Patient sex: F
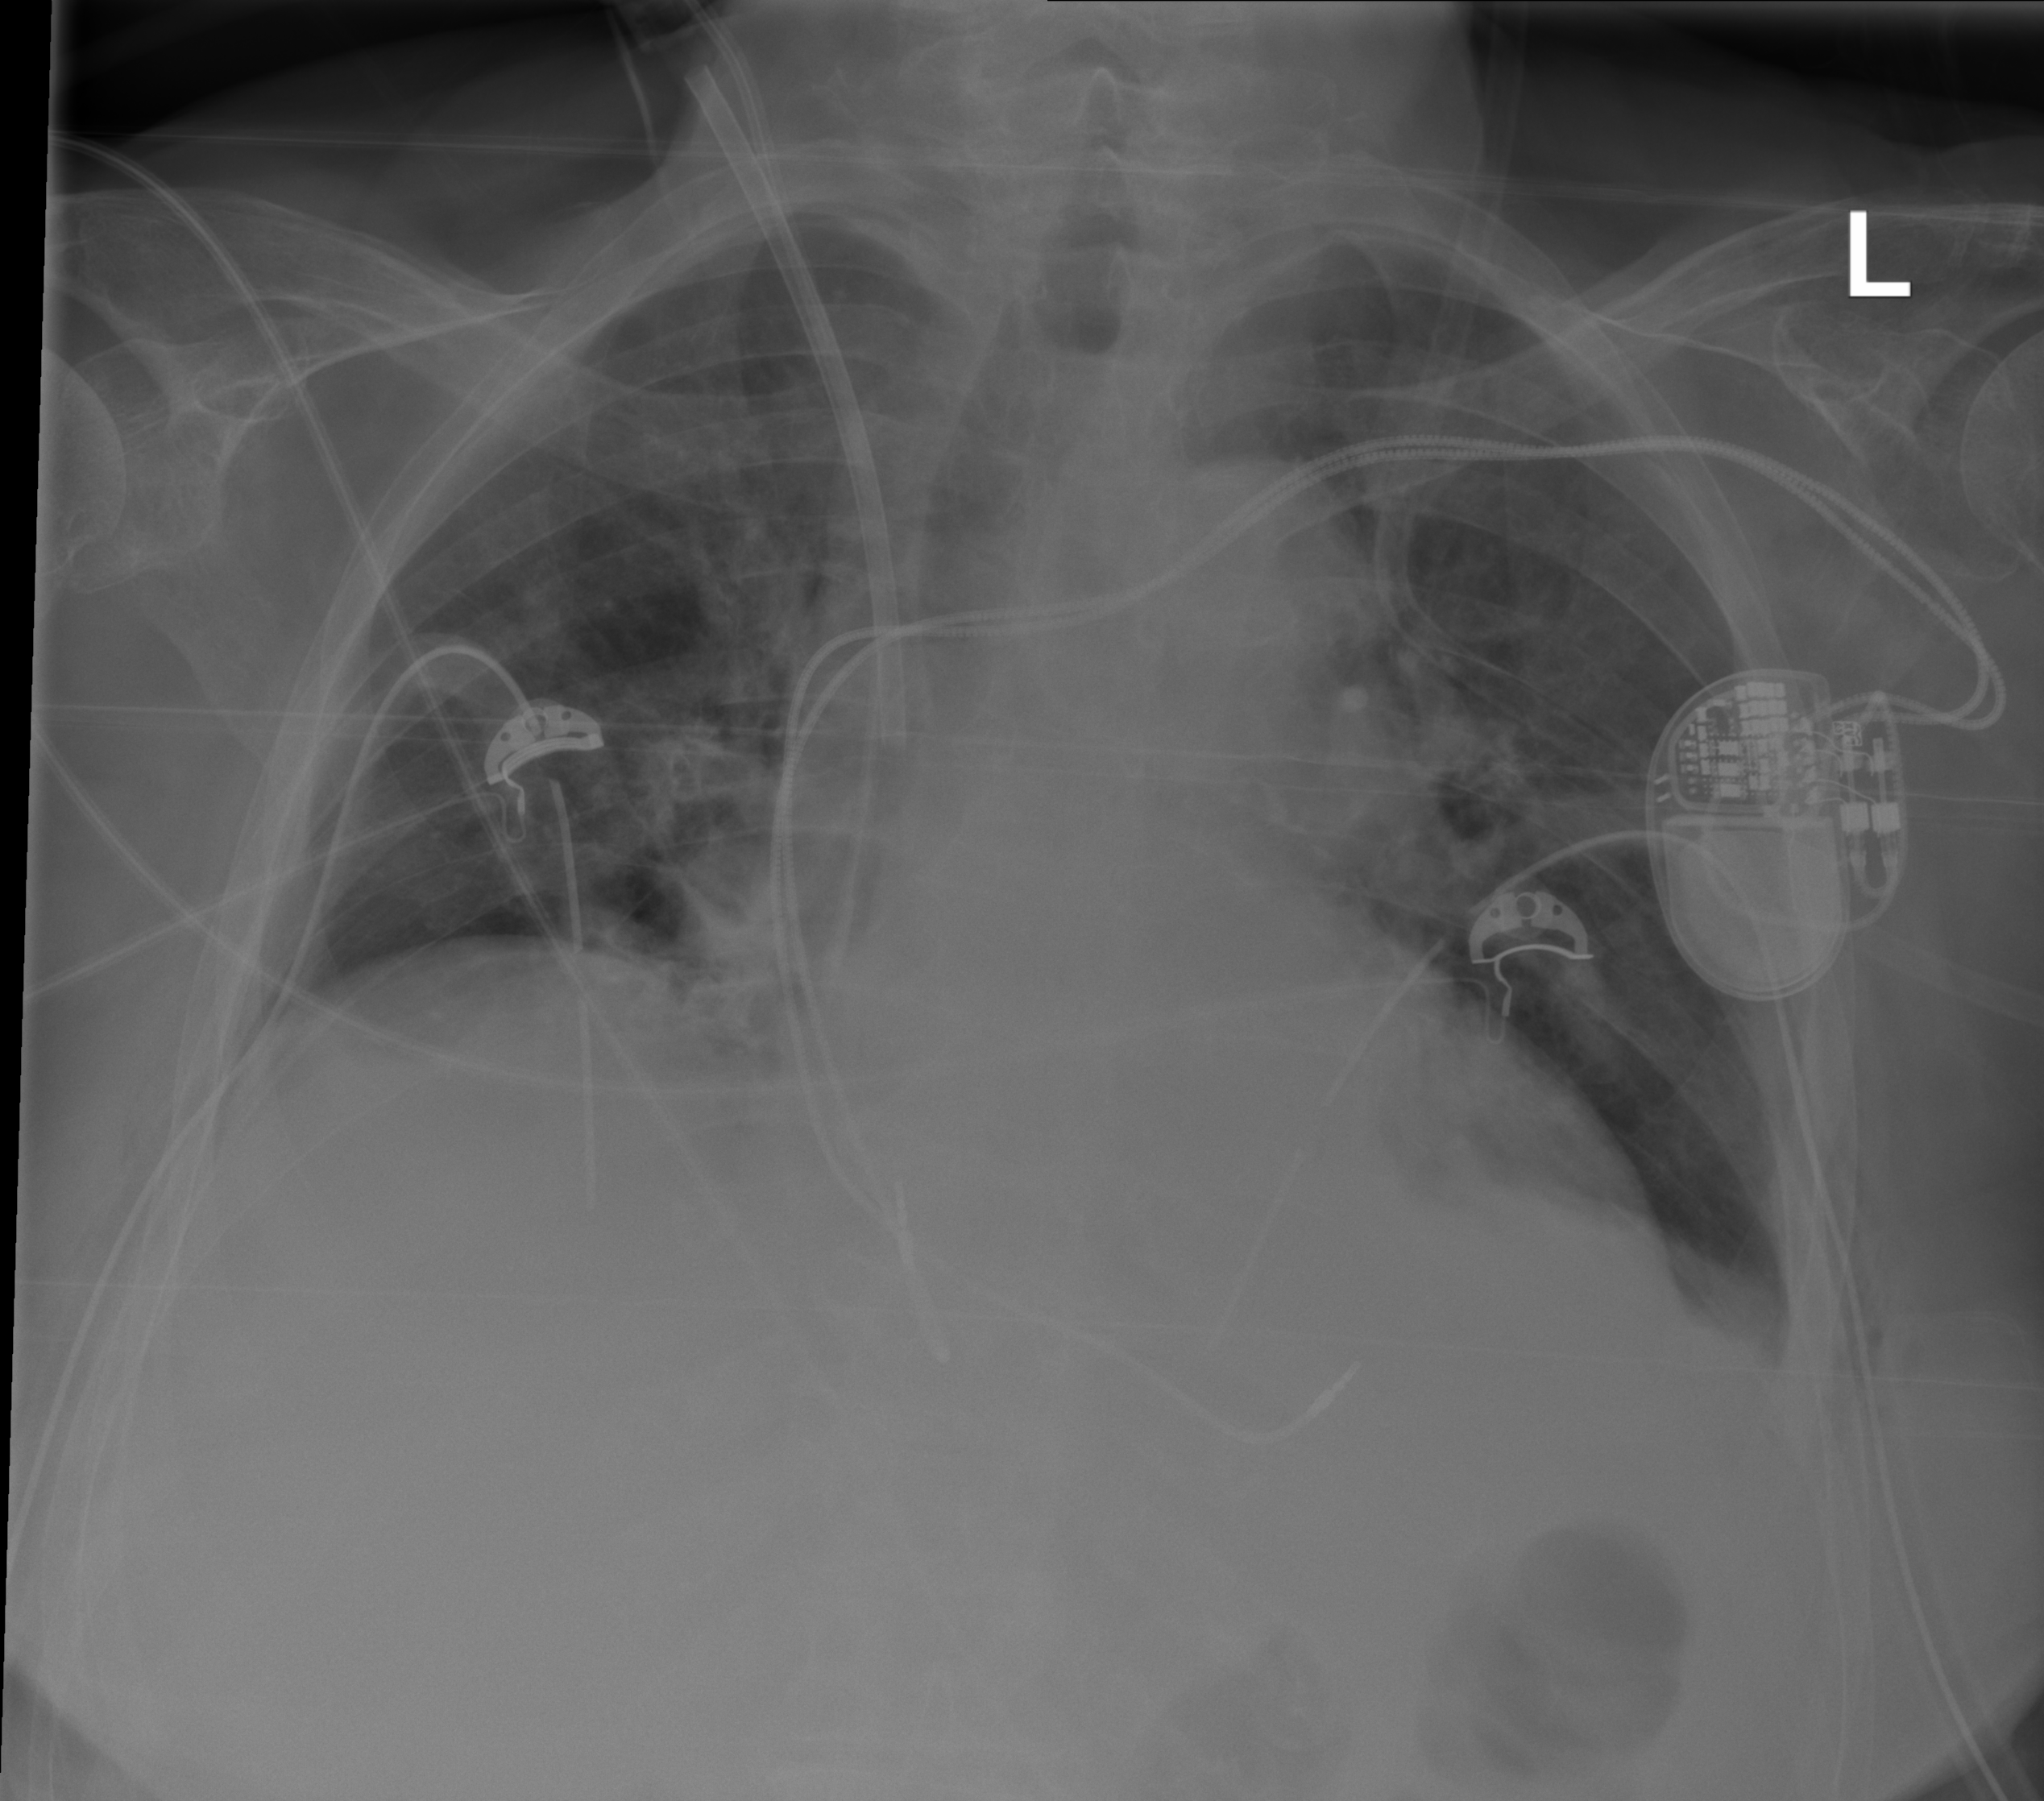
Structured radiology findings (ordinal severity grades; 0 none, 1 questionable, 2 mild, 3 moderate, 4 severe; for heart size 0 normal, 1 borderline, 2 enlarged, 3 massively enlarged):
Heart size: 2
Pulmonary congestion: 2
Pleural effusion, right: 2
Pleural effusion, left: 2
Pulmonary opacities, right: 2
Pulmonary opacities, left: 2
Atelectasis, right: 2
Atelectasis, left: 2